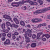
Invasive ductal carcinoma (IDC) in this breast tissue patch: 0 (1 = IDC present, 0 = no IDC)